Question: I have the following DataFrame:

I am trying to make one DataFrame for each unique value in df1['Tub']. Right now I am creating a dictionary and trying to append to each new DataFrame instances where there is a matching Tub. I think my logic is on the right track.
'''
tub_df = {}
tubs = []
for tub in df1['Tub']:
if tub not in tubs:
tubs.append(tub)
#['Tub 1', 'Tub 2', 'Tub 3']
for tub_name in tubs:
for tub_row in df1['Tub']:
if tub_row == tub_name:
tub_df[tub] = pd.DataFrame.copy(df1.loc[tub_row])
'''
Thank you for any help.
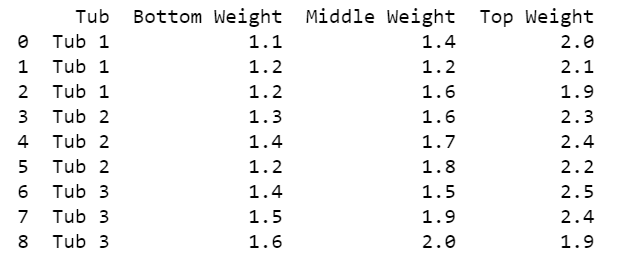
Answer: Based on the question title and particularly the "and do computation for each data frame" part, it sounds like you're looking for pandas groupby feature. For example if you wanted to compute the mean of all columns for each Tub you could do:
'''
df1.groupby('Tub').agg('mean')
'''
Or if you wanted to purely loop through each group as a separate dataframe:
'''
for key, group in df1.groupby('Tub'):
# Do some calculation where key is the Tub and group is a data frame containing values for matching tubs
print(key, group)
'''
To apply a generic function to each group you can define the function and then use 'pandas.core.groupby.GroupBy.apply' e.g.:
'''
def drop_last(frame):
return frame.iloc[:-1,:]
df1.groupby('Tub').apply(drop_last)
'''
This will return a single dataframe with the last item from each group removed.